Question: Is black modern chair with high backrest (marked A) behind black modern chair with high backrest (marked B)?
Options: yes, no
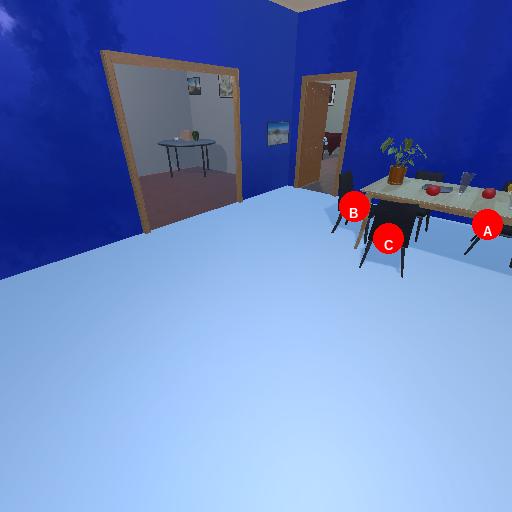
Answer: yes